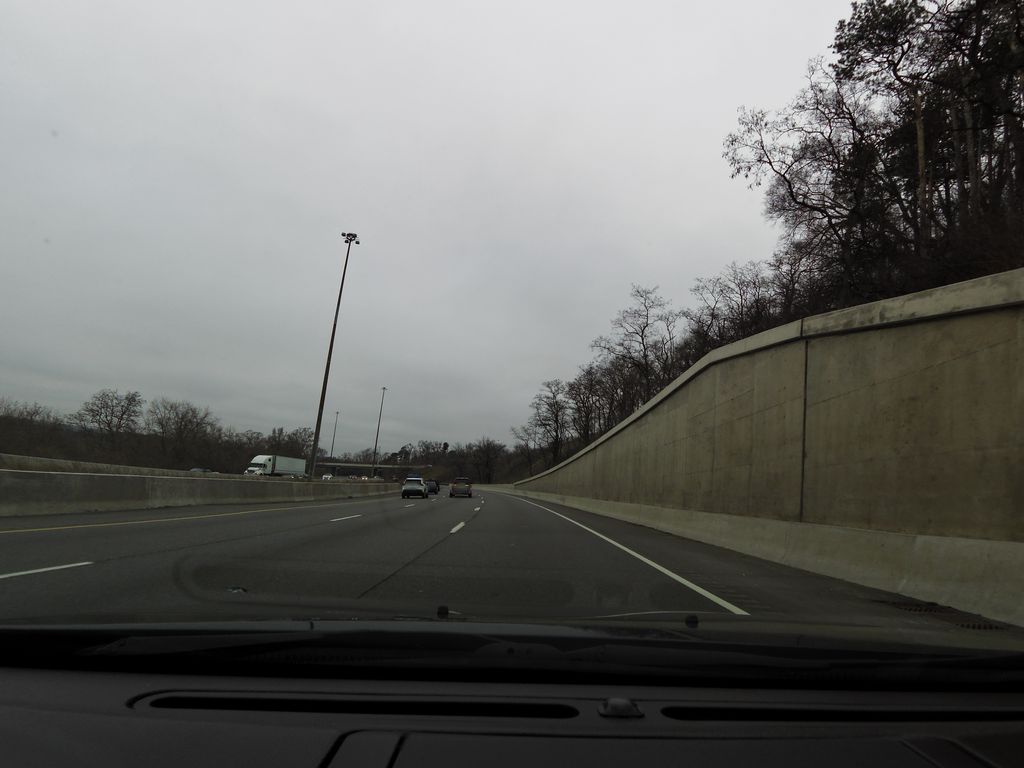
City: hamilton